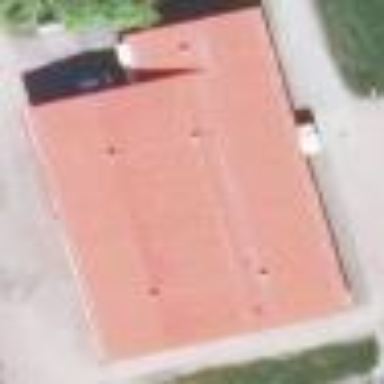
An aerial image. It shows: Community center building.